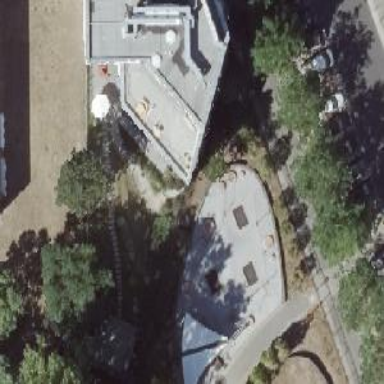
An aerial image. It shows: Shelter as social facility.